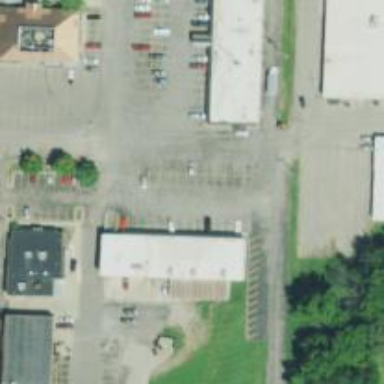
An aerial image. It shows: Supermarket.